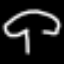
Label: mushroom